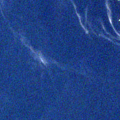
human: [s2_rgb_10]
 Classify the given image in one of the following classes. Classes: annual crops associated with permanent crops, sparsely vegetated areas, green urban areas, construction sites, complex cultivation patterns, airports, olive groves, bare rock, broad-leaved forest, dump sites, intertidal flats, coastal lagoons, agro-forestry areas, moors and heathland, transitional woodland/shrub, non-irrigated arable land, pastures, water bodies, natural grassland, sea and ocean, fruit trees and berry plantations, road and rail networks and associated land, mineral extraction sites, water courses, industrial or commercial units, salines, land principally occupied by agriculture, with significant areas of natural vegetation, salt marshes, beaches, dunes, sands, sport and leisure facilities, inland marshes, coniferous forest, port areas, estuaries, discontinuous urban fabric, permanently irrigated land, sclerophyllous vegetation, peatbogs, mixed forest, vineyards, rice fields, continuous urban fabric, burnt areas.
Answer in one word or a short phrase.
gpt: water bodies